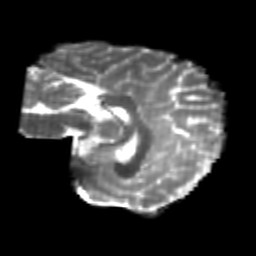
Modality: T2w
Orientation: sagittal
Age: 20
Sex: female
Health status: healthy
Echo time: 0.074 s